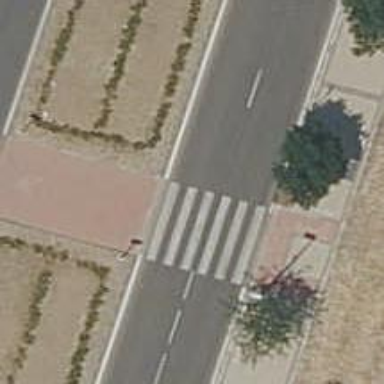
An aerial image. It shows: Zebra crossing on the road.